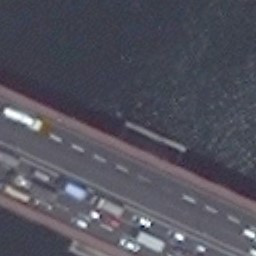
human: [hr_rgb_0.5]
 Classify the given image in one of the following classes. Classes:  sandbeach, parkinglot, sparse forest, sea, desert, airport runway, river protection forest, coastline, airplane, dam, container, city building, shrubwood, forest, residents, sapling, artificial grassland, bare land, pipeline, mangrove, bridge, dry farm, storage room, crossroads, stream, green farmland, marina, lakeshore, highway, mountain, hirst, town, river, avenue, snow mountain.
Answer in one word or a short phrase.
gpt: bridge